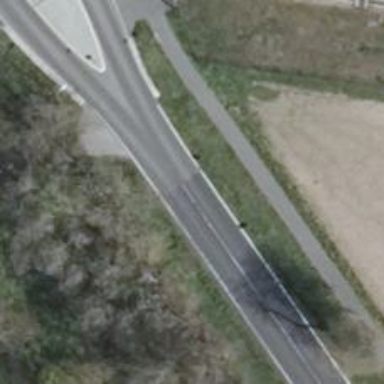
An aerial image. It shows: Primary road with asphalt surface.